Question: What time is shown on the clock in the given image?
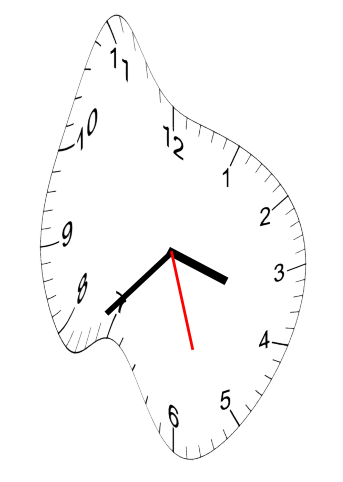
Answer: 03:37:27